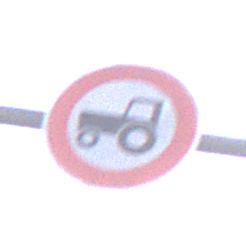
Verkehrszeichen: VerbotKraftfahrzeugeZuegeNichtSchneller25
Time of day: SunriseSunset
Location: Outdoor (Urban)
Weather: PartlyCloudy
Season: NotSpecified
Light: Natural